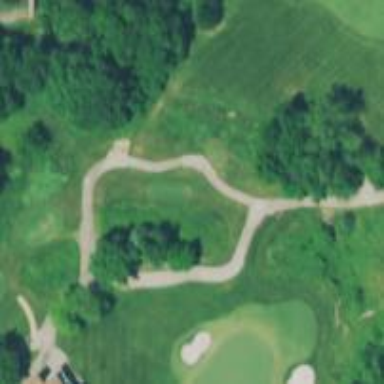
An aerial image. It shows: Path for both roads and golfers.